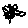
Label: flower